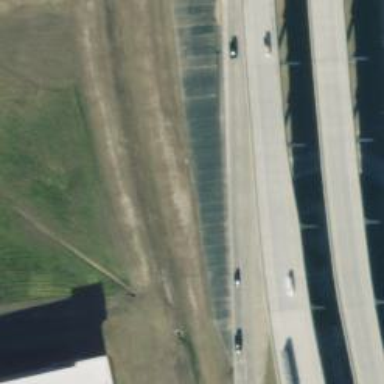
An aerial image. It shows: Tertiary road with frontage road.